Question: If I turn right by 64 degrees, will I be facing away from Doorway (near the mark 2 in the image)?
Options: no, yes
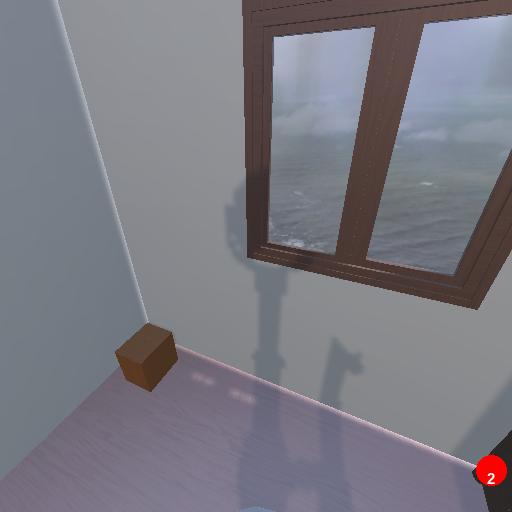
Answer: no